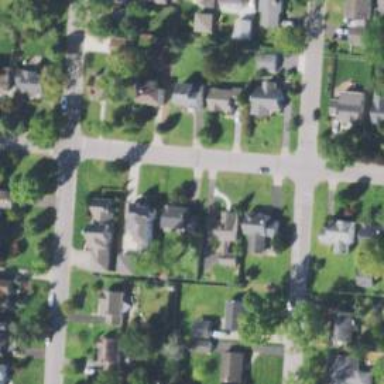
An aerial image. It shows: Residential driveway serving as service road.